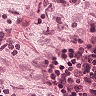
Metastatic tissue present: no